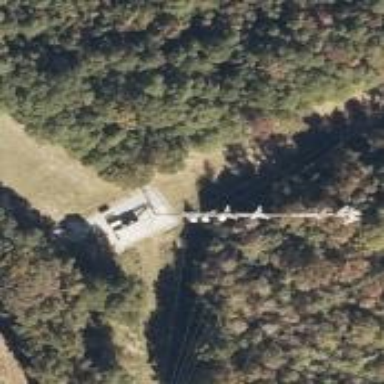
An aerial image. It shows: Mast tower used for communication.